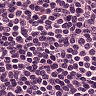
Metastatic tissue present: no